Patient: sex M, age 77
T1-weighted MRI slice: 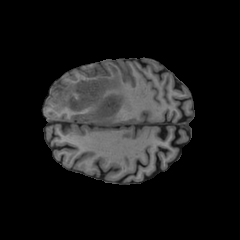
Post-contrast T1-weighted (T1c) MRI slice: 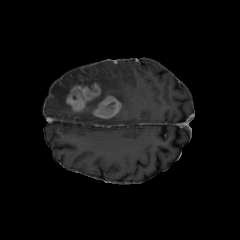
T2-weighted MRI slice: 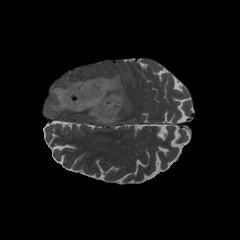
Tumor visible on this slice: yes
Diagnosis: Glioblastoma, IDH-wildtype
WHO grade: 4